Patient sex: M
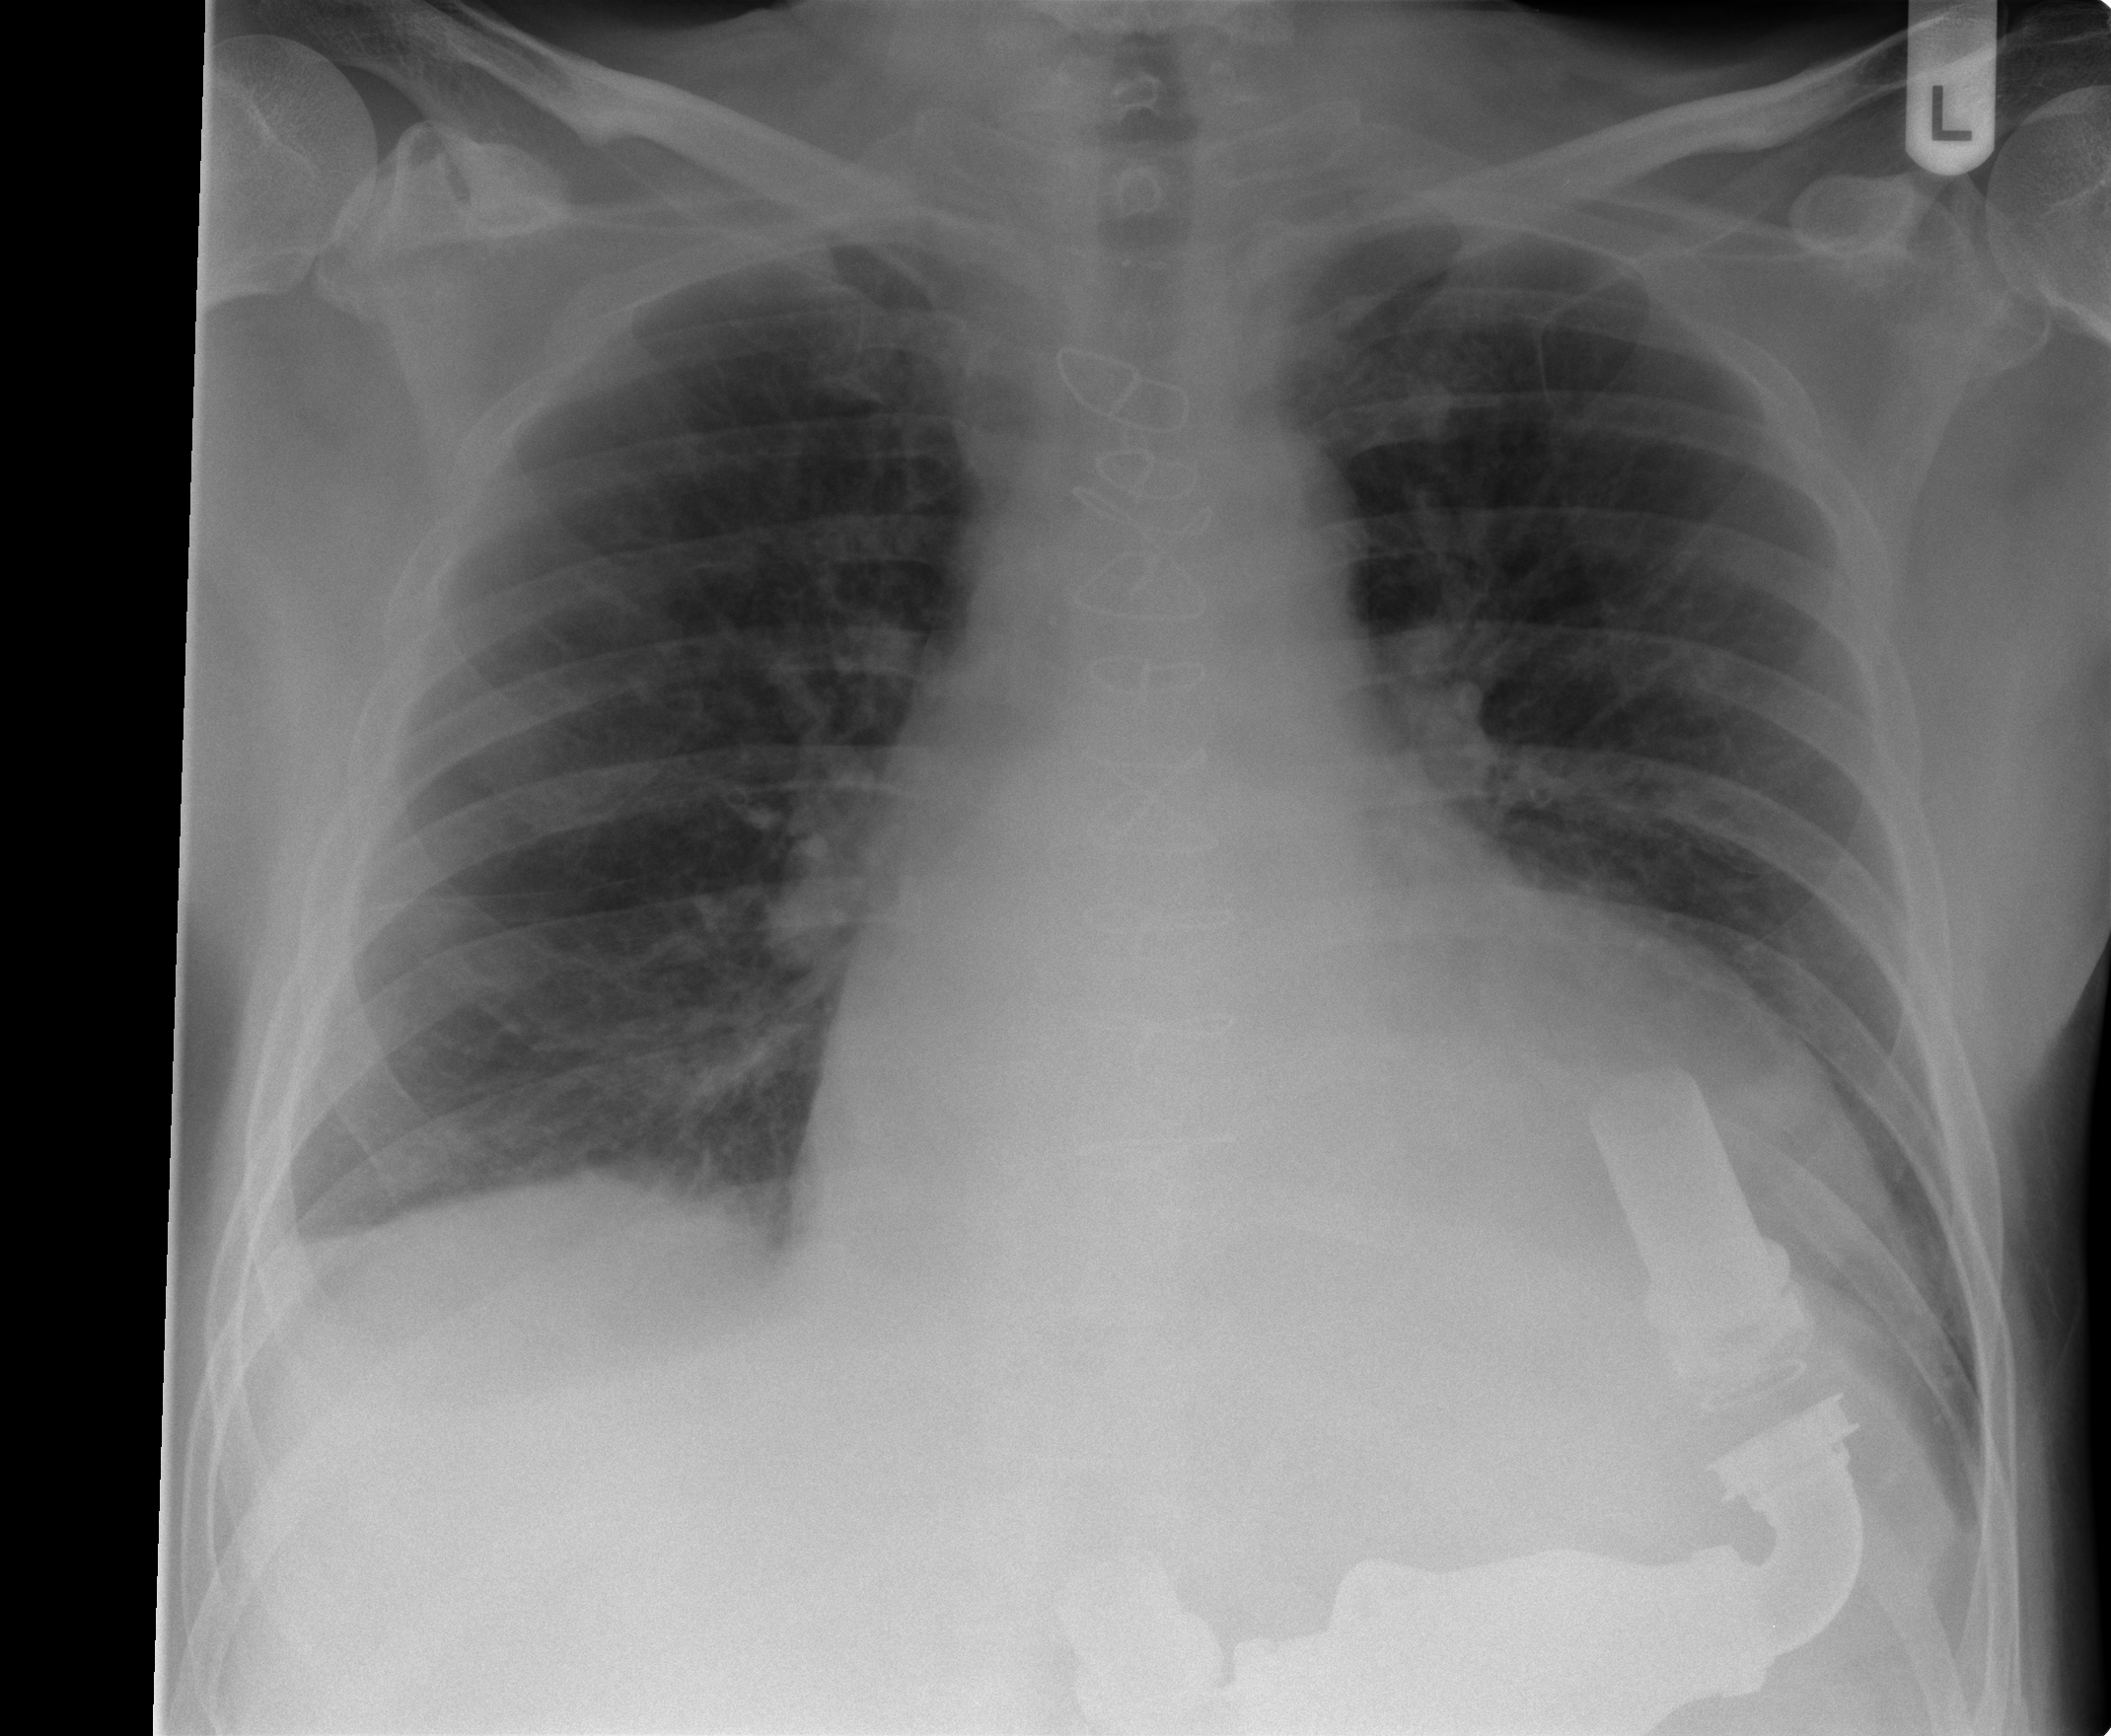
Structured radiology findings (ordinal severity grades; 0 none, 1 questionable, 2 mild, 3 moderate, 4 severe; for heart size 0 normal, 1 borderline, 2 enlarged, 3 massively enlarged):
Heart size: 3
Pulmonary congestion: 1
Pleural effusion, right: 1
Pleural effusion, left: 0
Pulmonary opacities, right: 0
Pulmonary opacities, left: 0
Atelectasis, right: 2
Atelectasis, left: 0